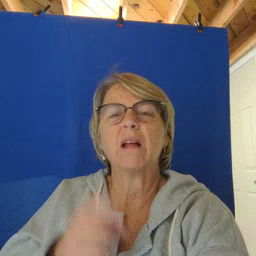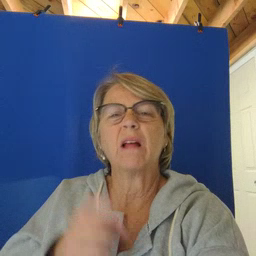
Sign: gift